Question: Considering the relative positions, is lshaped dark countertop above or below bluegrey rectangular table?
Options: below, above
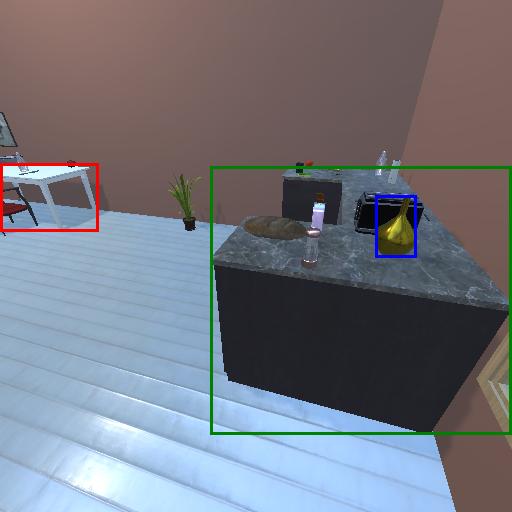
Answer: below